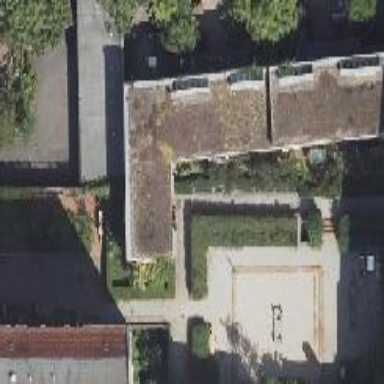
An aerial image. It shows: Part of building.